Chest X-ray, AP view. Patient: 53 years old, sex M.
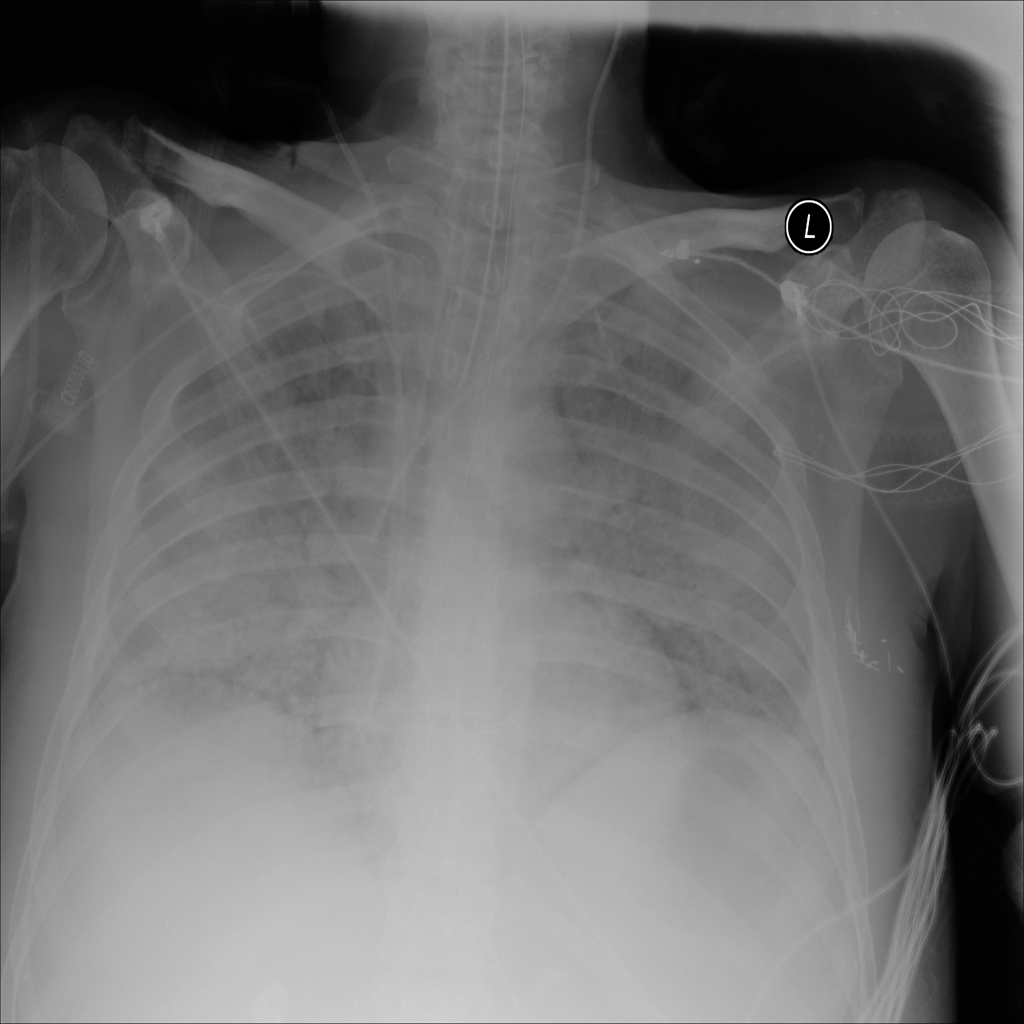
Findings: Consolidation